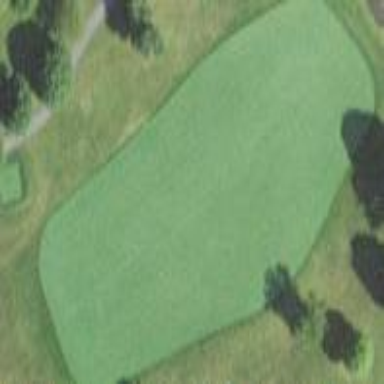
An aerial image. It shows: Golf fairway in the image.